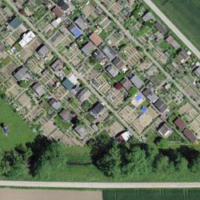
EUNIS habitat code: 53
Species observed at this site:
Symphyotrichum novae-angliae